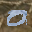
Label: 0